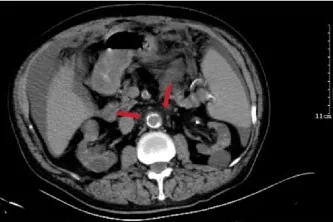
Abdominal CT imaging. CT on admission showed a widening of the local lumen of the abdominal aorta, and ,a change in peripheral exudation (arrows), suggesting abdominal aortitis.
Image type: radiology (ct)